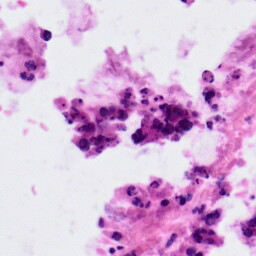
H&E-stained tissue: Colon